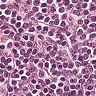
Metastatic tissue present: no